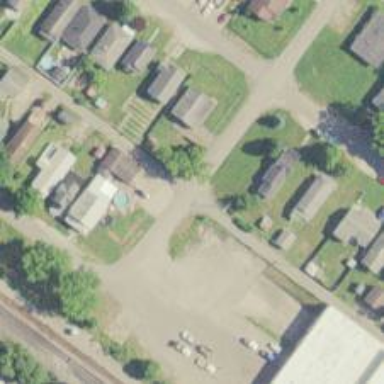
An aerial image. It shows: Alleyway designated as service road.